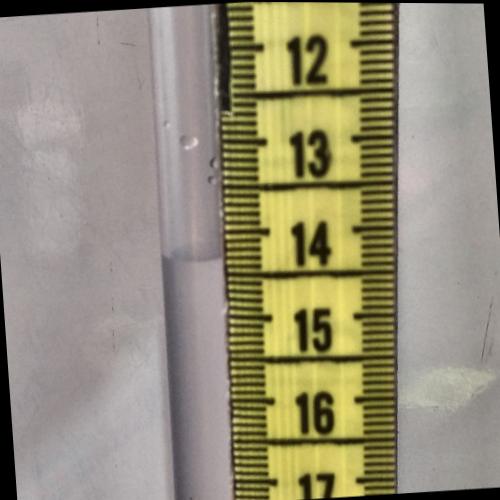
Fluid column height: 14.3 cm